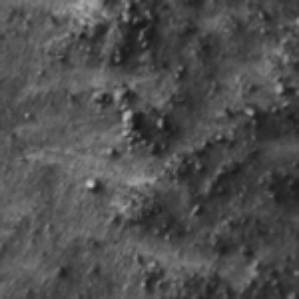
Label: frost